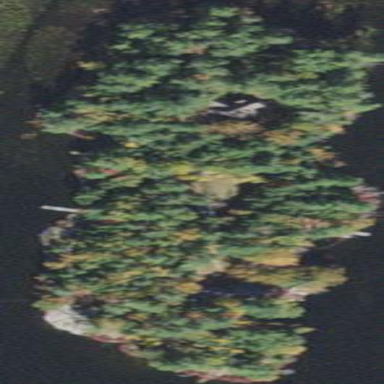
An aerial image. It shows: Islet.